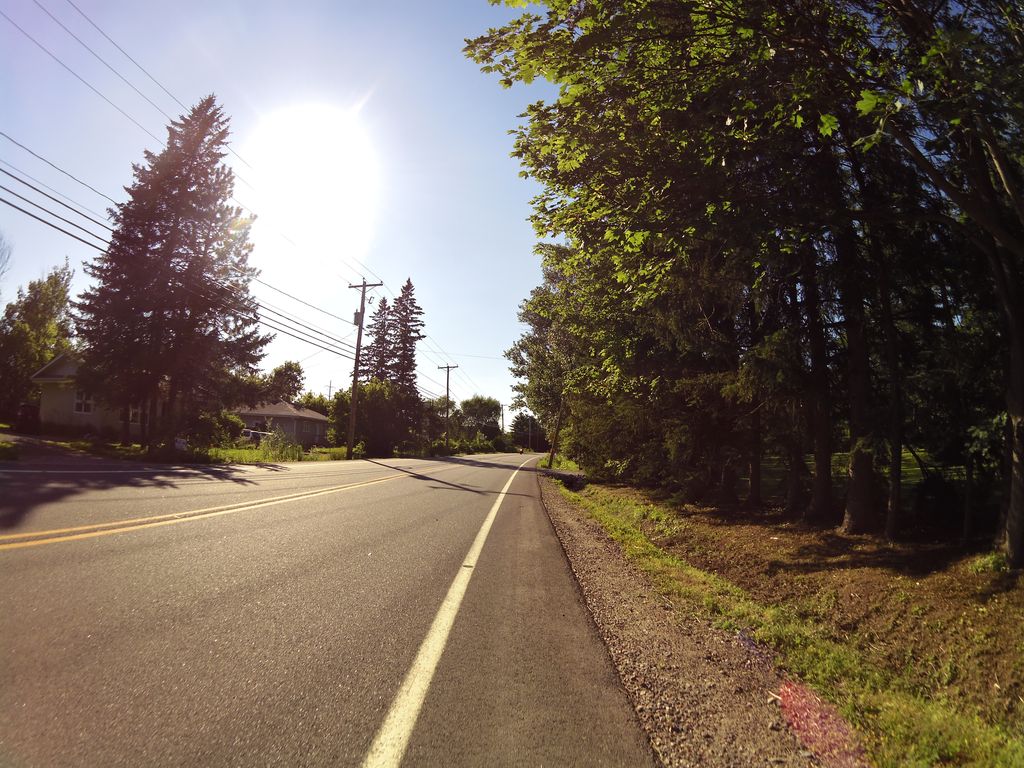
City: ottawa-gatineau